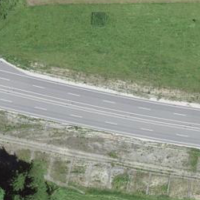
EUNIS habitat code: 55
Species observed at this site:
Silene nutans